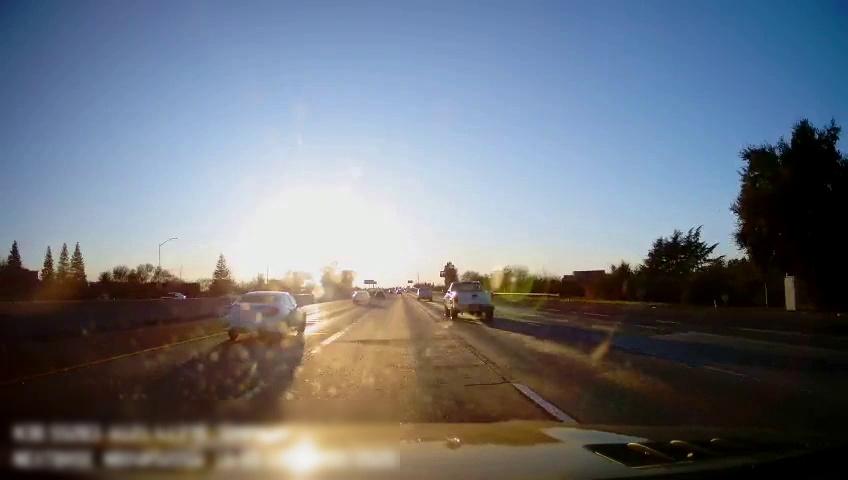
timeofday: Day
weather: Sunny
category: Drivable Space
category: Vehicles | Truck
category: Vehicles | SUV
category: Vehicles | Car
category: Vehicles | Car
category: Vehicles | SUV
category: Vehicles | Car
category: Lanes | Alternate Lane
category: Lanes | Alternate Lane
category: Lanes | Current Lane
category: Lanes | Current Lane
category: Lanes | Alternate Lane
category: Traffic | Signs